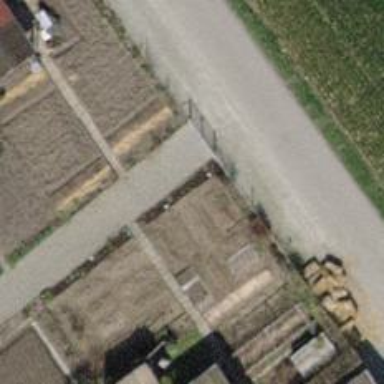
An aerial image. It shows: Gate.